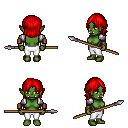
a pixel art fantasy rpg character, female body template, orc, green skin, steel arm armor, white pants, red long bangs hairstyle, leather bracers, spear, four views (front, back, left, right), 2x2 character sprite sheet, small pixel art, hard edges, no anti-aliasing